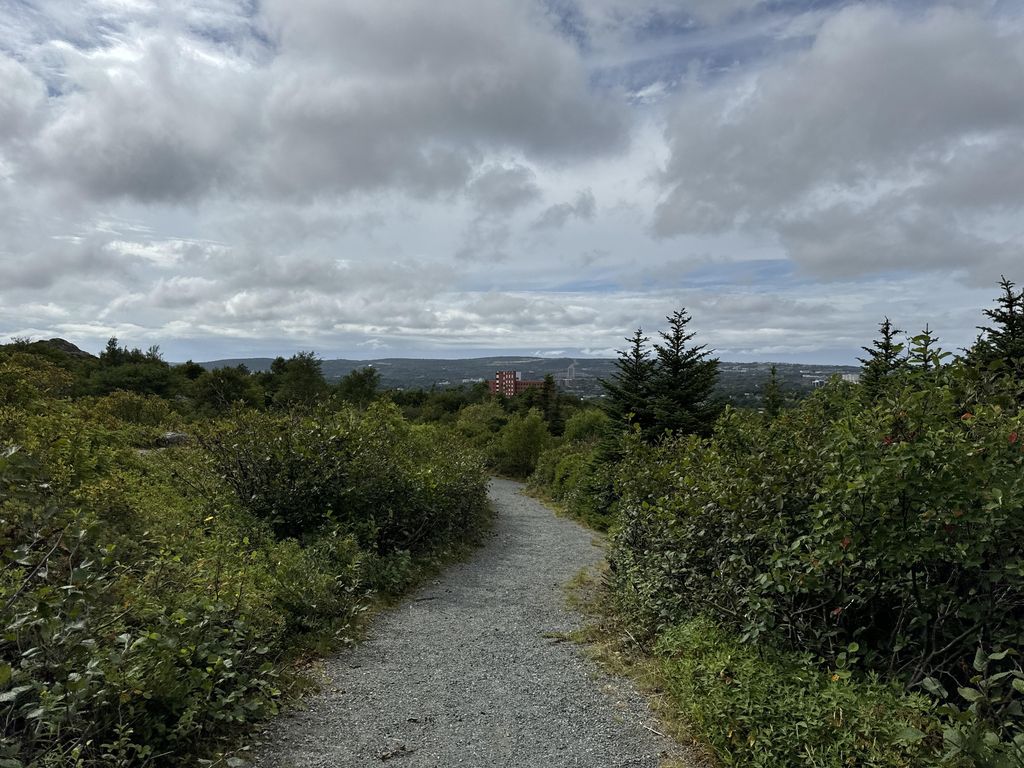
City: st_johns